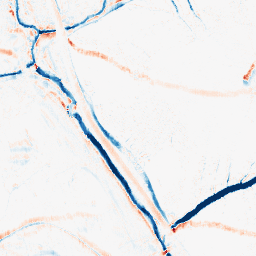
Category: morphological
Decomposition family: morphological_ellipse
Decomposition parameters: operation: average
width: 10
height: 5
Upsampling method: regularized
Upsampling parameters: scale: 4
lambda_reg: 0.001
Upsampling scale: 4